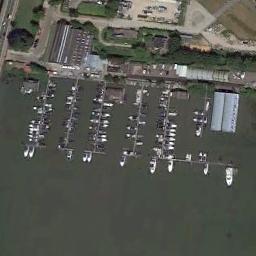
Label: harbor